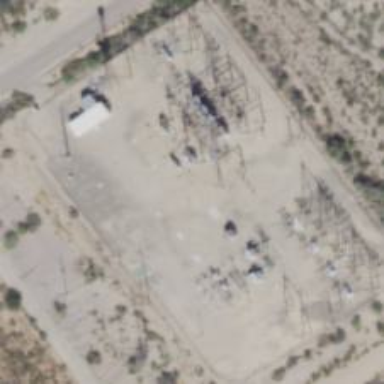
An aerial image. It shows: Power substation.